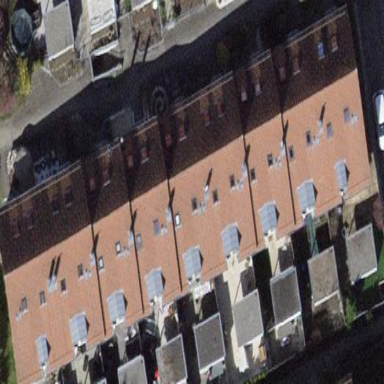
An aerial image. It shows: Residential building.